Field crop: maize
Growth stage: 2
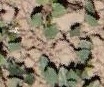
Species: convolvulus